Question: I have assigned a variable 'aae' with one column of pandas dataframe. If any modification is made on variable 'aae' then the values of pandas dataframe get automatically modified. Please look at this example:

modification in 'aae' makes an automatic change in pandas dataframe value without any direct change made in 'df['Absorption_Angstrom_Exponent_440-870nm']'. If 'aae' is modified then pandas dataframe 'df' should not be changed. Please help me with this automatic update issue with pandas dataframe.
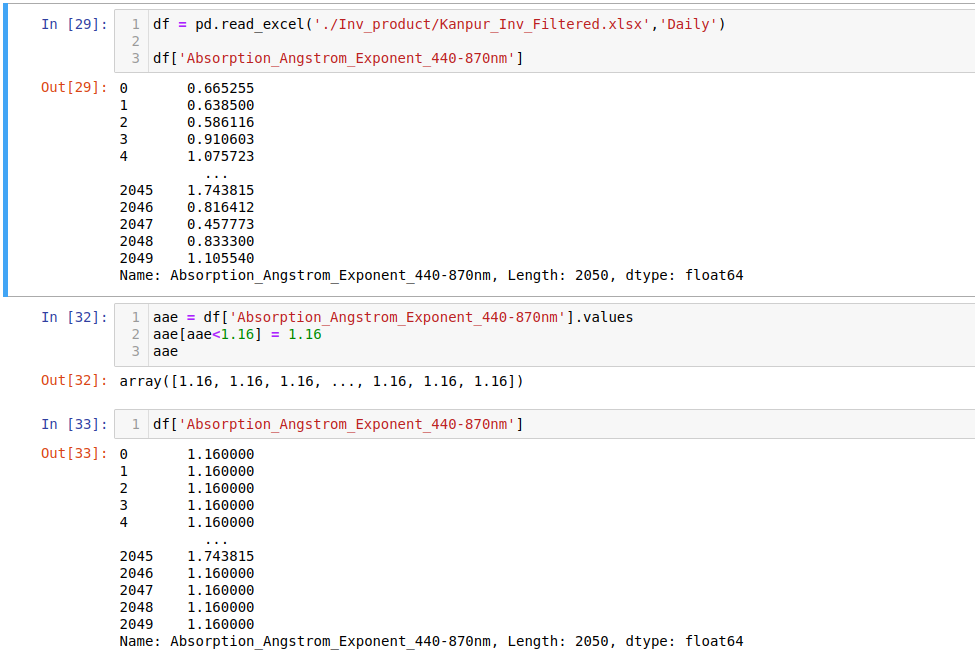
Answer: Don't use '.values' but 'to_numpy(copy=True)':
'''
a = df.to_numpy(copy=True)
'''
Example:
'''
df = pd.DataFrame(np.zeros((3, 3), dtype=int))
a = df.to_numpy(copy=True)
a[0, 0] = 999
'''
output:
'''
0 1 2
0 0 0 0
1 0 0 0
2 0 0 0
'''
Same thing with '.values':
'''
0 1 2
0 999 0 0
1 0 0 0
2 0 0 0
'''